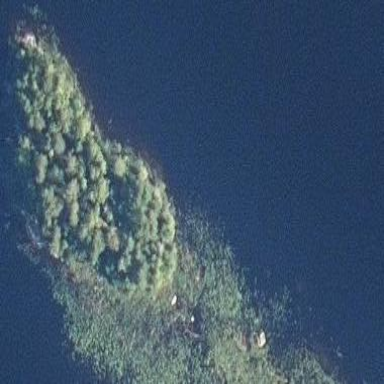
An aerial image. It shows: Islet covered with woodland.